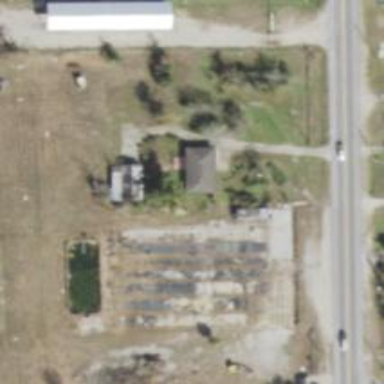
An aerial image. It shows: Plant nursery area.